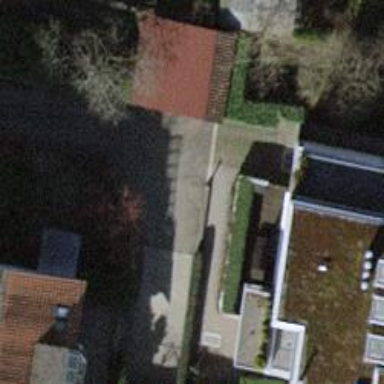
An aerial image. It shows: Driveway made of paving stones.